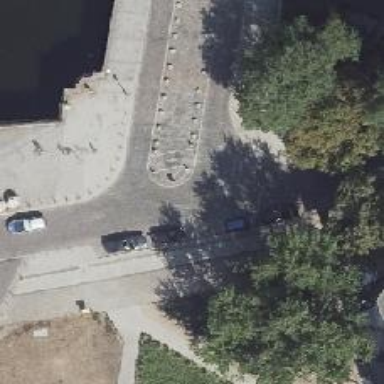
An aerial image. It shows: Unmarked crossing with lowered and flush kerb.